Interaction volume radius: 5 \u00c5
Interaction volume height: 35 \u00c5
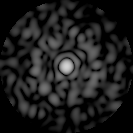
Disorder parameter: 0.8375